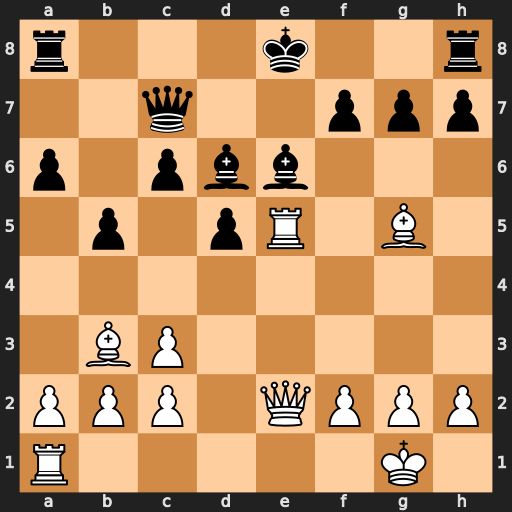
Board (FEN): r3k2r/2q2ppp/p1pbb3/1p1pR1B1/8/1BP5/PPP1QPPP/R5K1
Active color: w
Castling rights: kq
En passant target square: -
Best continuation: Rxe6+ fxe6 Qxe6+ Kf8 Re1